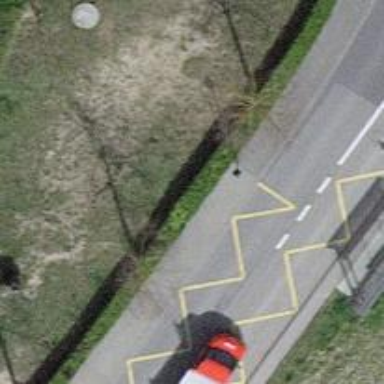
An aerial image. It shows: Sidewalk made of asphalt leading to platform for public transport.